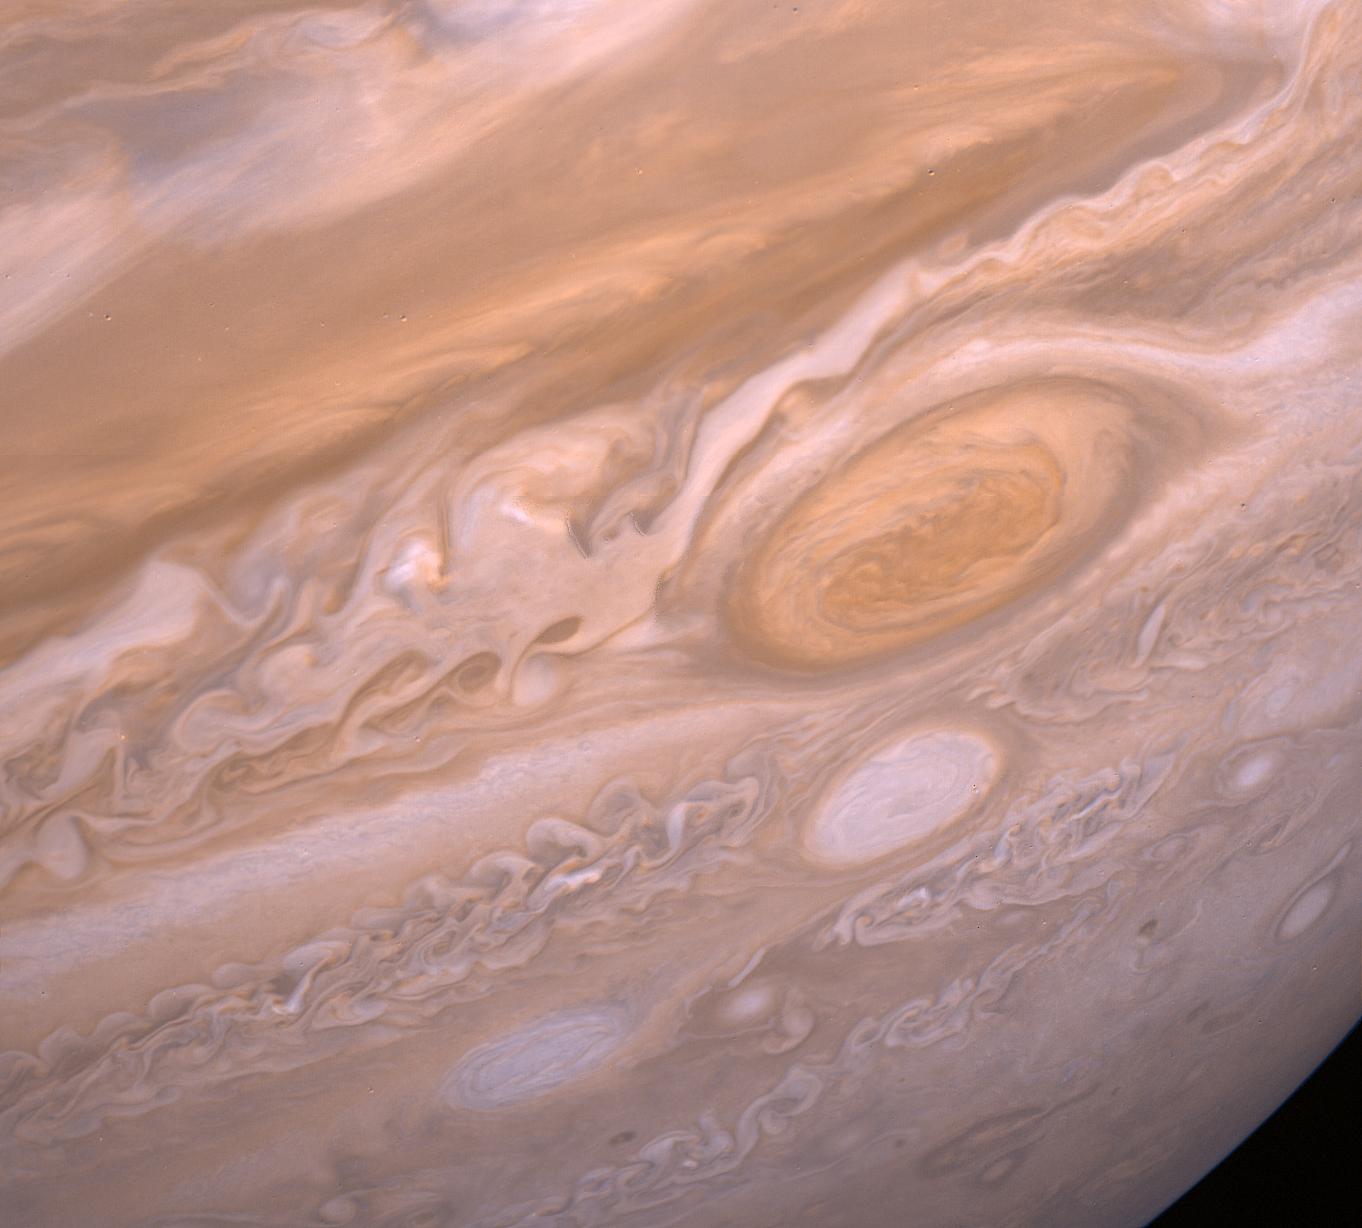
Jupiter Violent Storms Jupiter, Voyager